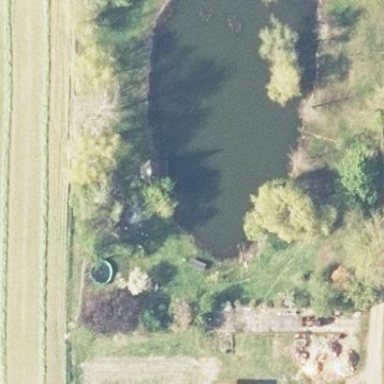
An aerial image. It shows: Peaceful pond surrounded by nature.